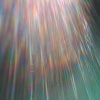
Label: sunburn